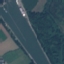
Label: River